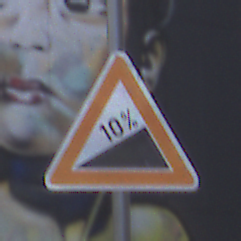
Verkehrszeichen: Steigung10
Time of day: MorningAfternoon
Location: Outdoor (Urban)
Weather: PartlyCloudy
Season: NotSpecified
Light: Natural